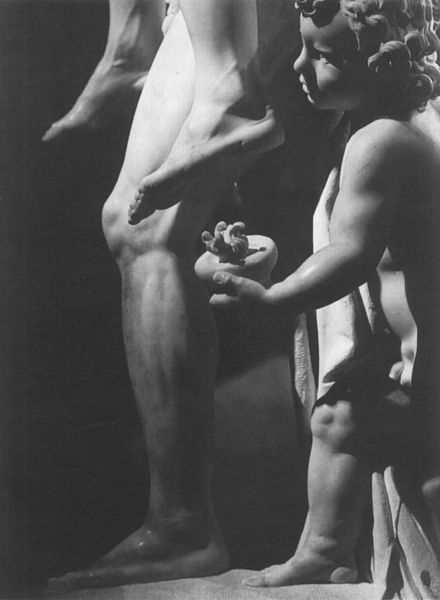
Titel: Aeneas, Anchises und Ascanius fliehen aus Troya
Künstler: Giovanni Lorenzo Bernini
Institution: Rom, Villa Borghese
Schlagwörter: akt, dunkel, fuß, hand, körper, mann, nackt, schatten, umhang, menschen, blume, frau, haar, hell, licht, marmor, nase, schwarz, halten, mensch, sockel, stein, figur, gewand, haare, kind, locken, engel, putte, putto, skulptur, statue, beine, bein, füße, detail, kerze, junge, knie, wade, foto, fotografie, penis, flamme, knabe, flammen, zeh, schwarzweiss, statuen, adern, erwachsen, amor, gabe, gegenstand, unterschenkel, cherub, putt, ei